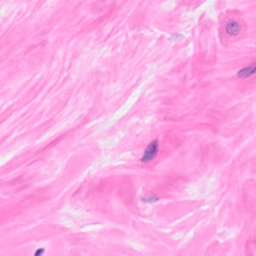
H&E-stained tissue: Breast